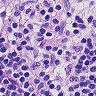
Metastatic tissue present: no